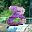
Label: 8